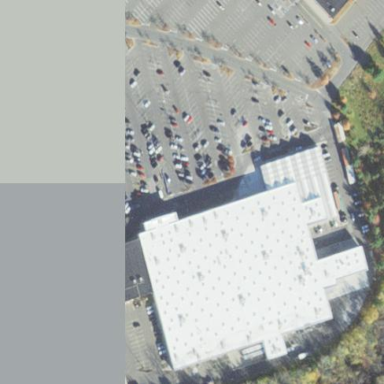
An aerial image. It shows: Retail building.